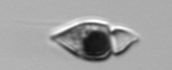
Label: Amphidinium